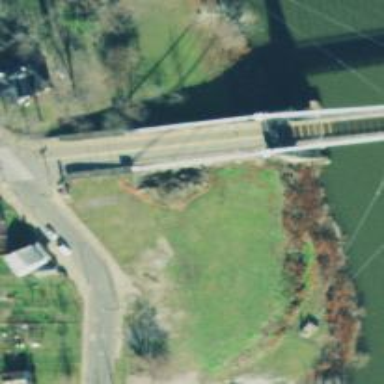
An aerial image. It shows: Footway on bridge.